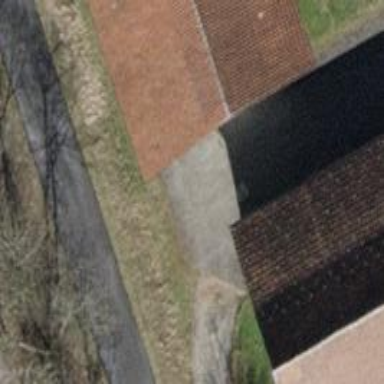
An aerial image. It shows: Track made of paving stones with grade1 tracktype.